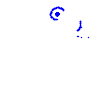
Particle: pion